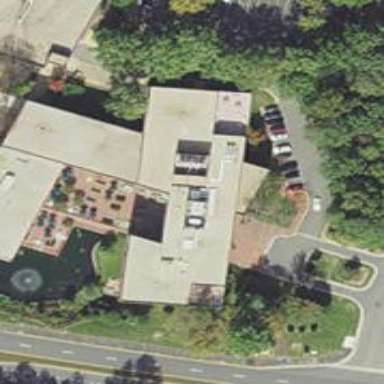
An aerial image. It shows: Office building.